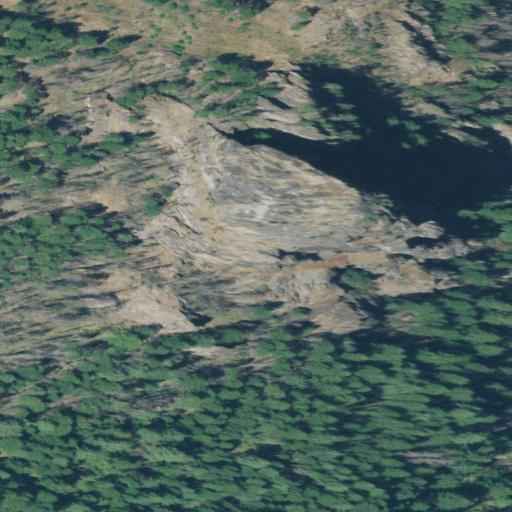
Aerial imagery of mountain in Oregon named Eagle Rock containing grassland, evergreen forest, shrub, and open development